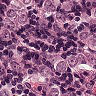
Metastatic tissue present: yes